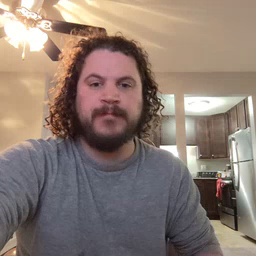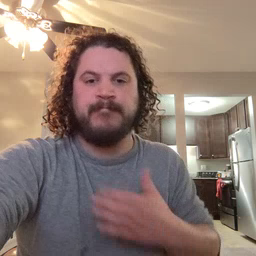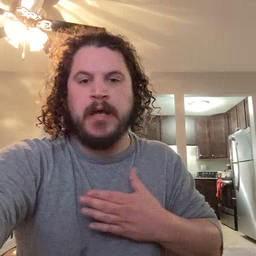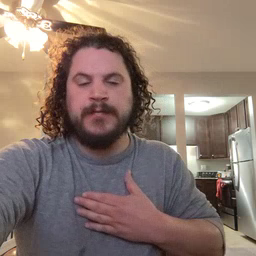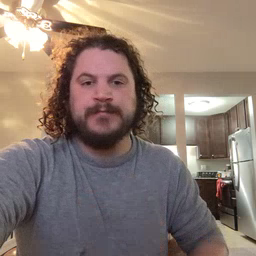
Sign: minemy